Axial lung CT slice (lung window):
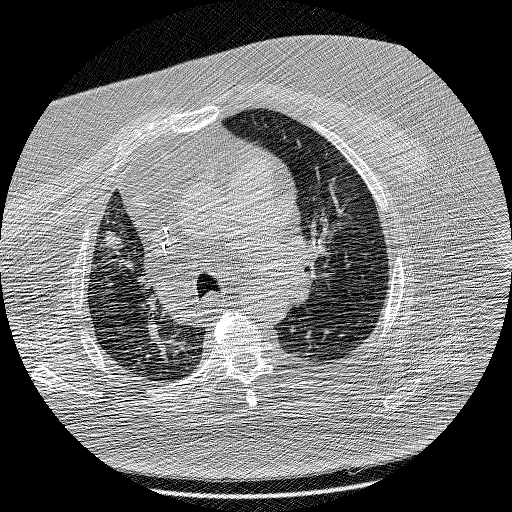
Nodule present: yes
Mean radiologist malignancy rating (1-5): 5